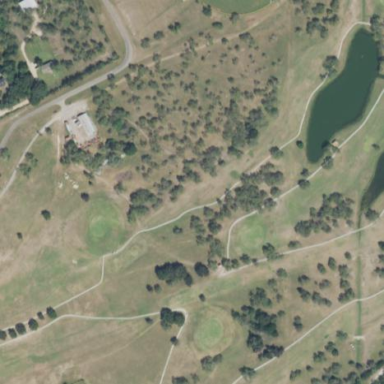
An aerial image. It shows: Golf course.